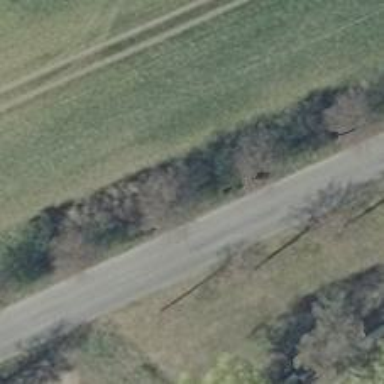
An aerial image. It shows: Row of deciduous broadleaved trees.